Question: I need to draw four group images in a circle quarterly equal.
can anyone help me below is the screen

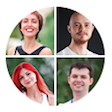
Answer: You just need to add a 'view',for example 200*200
Then add 4 'imageviw' to this view
Then set 'cornerRadius'
'''
self.testview.layer.cornerRadius = 100;
self.testview.layer.masksToBounds = YES;
'''
I just set background color,it looks like this